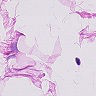
Metastatic tissue present: no